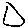
Label: triangle